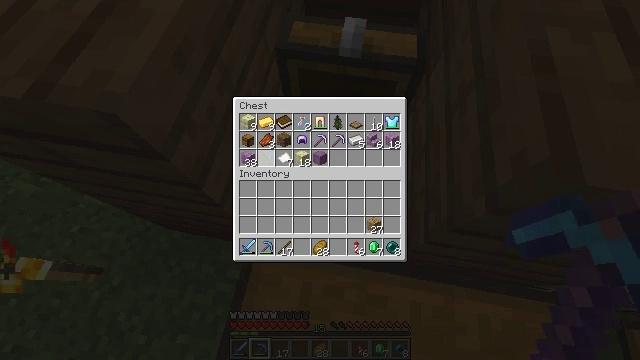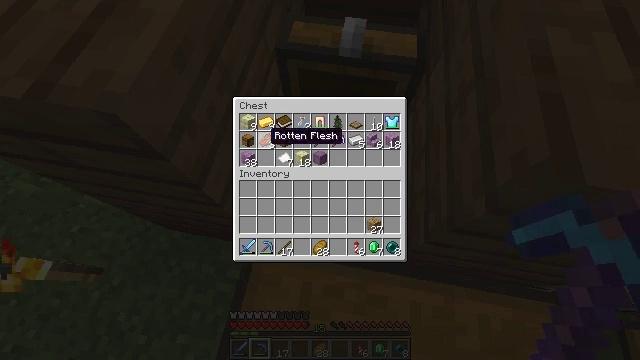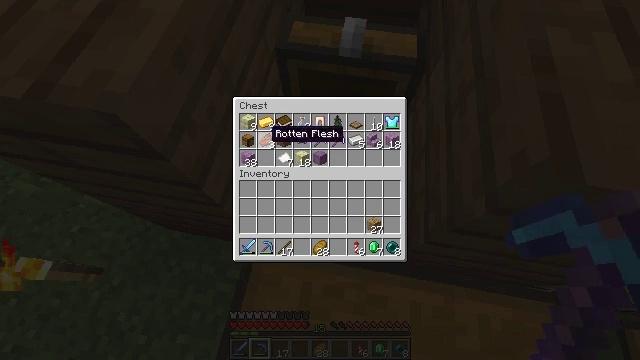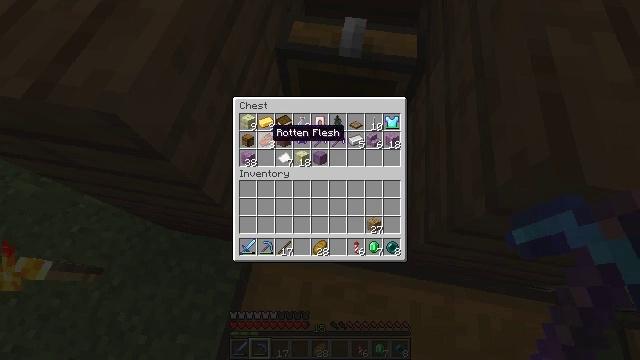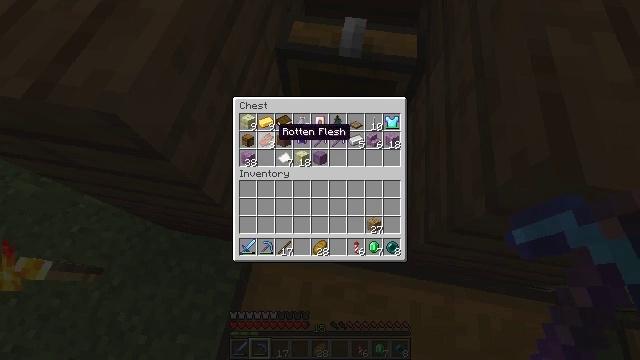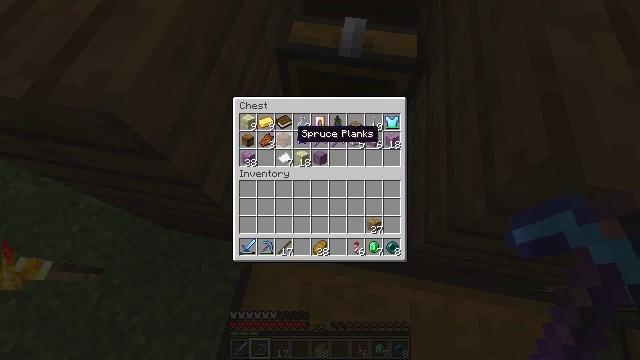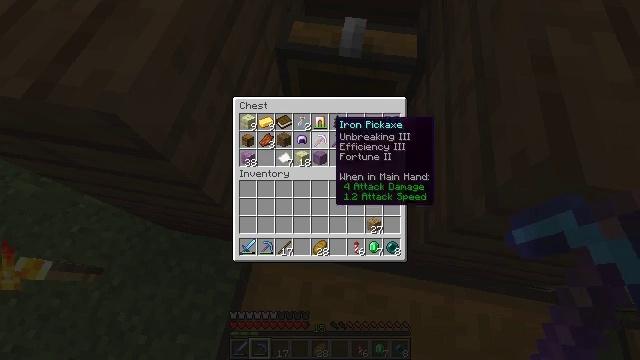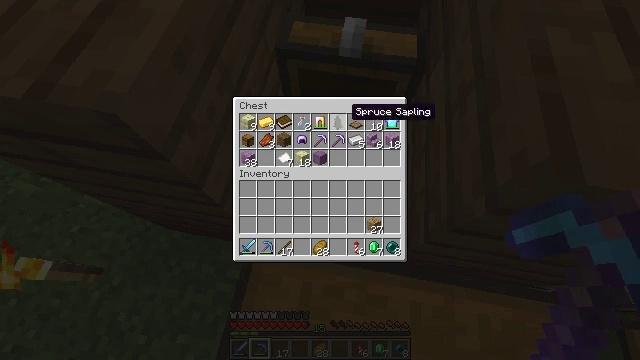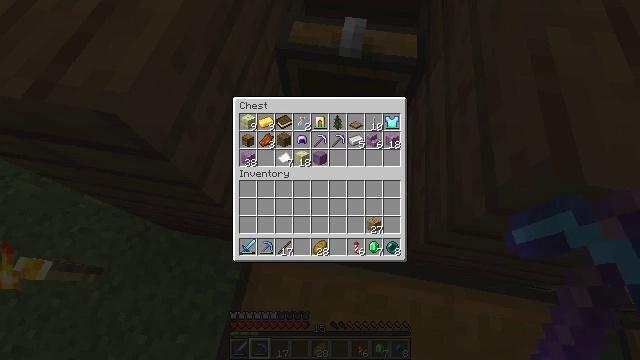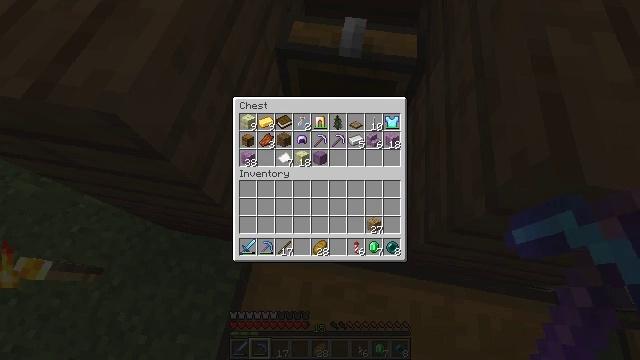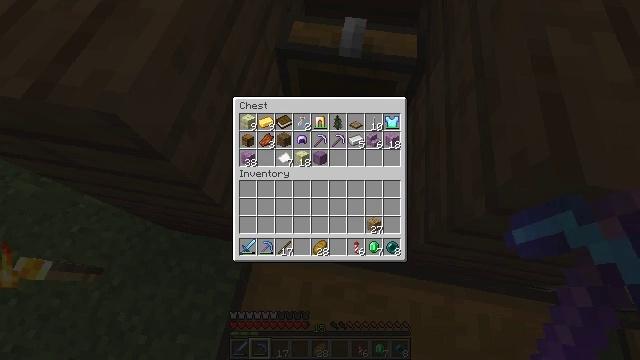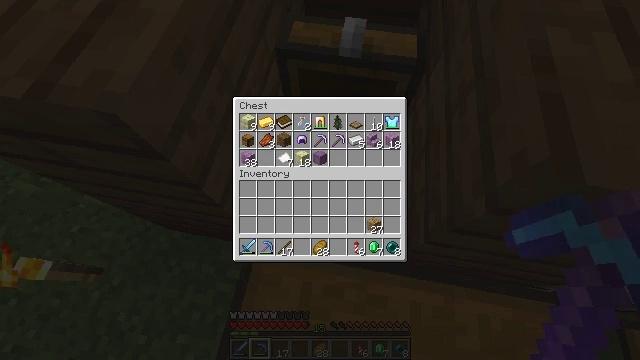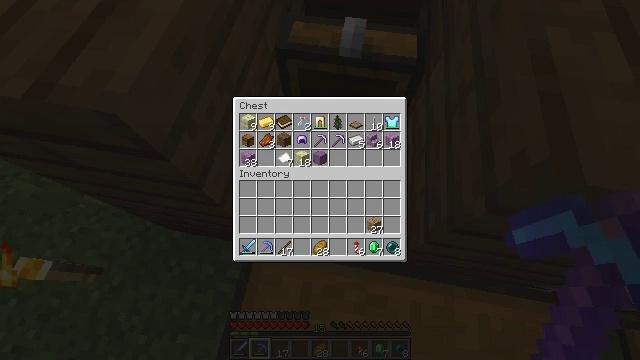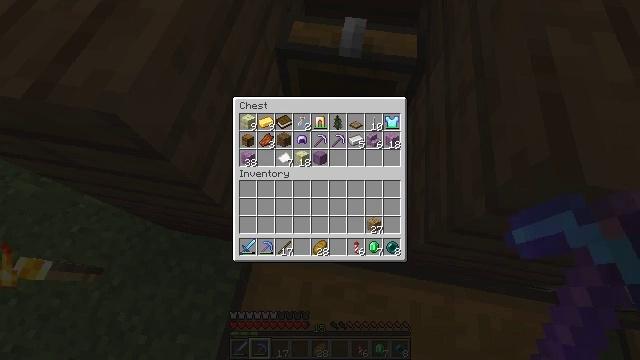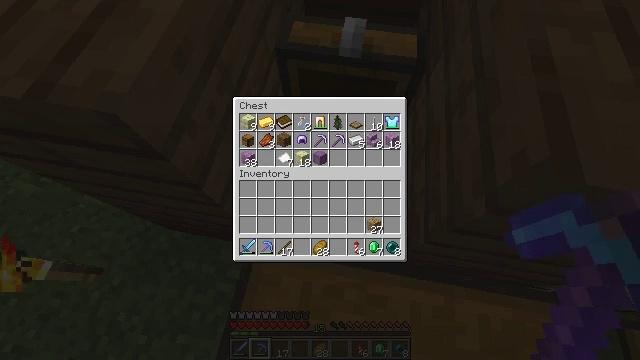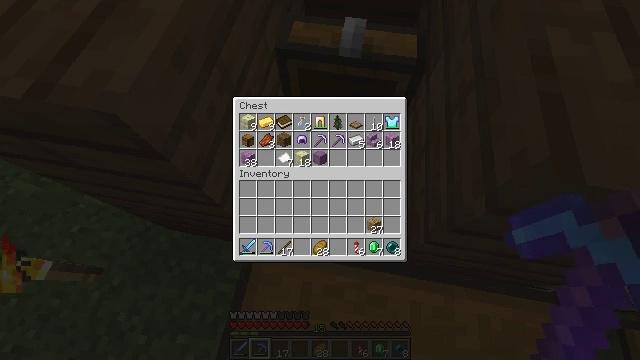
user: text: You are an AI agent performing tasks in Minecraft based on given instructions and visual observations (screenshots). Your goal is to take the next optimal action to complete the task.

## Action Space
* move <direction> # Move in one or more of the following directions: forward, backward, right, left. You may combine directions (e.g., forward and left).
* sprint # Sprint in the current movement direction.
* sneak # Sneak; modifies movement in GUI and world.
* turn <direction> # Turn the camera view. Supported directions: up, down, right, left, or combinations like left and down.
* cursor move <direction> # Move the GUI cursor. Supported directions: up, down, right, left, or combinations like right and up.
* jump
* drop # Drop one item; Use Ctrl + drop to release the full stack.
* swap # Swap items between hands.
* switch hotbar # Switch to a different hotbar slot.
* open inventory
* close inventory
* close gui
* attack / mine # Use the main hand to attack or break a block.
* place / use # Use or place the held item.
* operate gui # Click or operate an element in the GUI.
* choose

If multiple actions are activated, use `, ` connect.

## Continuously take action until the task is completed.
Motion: motion action
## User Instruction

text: Punch the spruce leaves to get saplings.
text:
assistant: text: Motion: sneak
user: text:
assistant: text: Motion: sneak
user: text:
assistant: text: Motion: sneak
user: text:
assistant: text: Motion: sneak
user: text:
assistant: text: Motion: sneak, cursor move right
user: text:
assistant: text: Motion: sneak, cursor move right and up
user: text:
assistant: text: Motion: sneak, cursor move right and up
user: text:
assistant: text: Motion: sneak, cursor move right and up
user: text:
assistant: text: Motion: sneak, cursor move right
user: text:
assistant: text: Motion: sneak, cursor move right
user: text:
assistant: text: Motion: sneak, cursor move right
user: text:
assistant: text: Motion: sneak
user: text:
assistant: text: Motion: sneak
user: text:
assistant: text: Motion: sneak
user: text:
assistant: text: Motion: sneak
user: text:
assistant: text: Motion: sneak
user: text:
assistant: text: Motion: sneak, cursor move left
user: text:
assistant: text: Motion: sneak, cursor move left
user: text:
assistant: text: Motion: sneak, cursor move left
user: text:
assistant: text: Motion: sneak
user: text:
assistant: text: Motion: sneak
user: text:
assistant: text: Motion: sneak
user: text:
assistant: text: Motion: sneak
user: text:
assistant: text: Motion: sneak
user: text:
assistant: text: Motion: sneak, cursor move down
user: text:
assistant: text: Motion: sneak, cursor move down
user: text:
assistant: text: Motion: sneak, cursor move down
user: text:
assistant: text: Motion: sneak
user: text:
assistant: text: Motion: sneak
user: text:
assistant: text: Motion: sneak, cursor move left and up